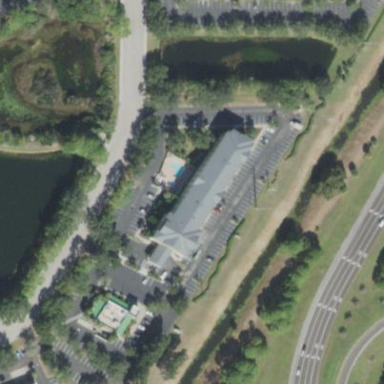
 which is hotel. It also features outdoor swimming pool."